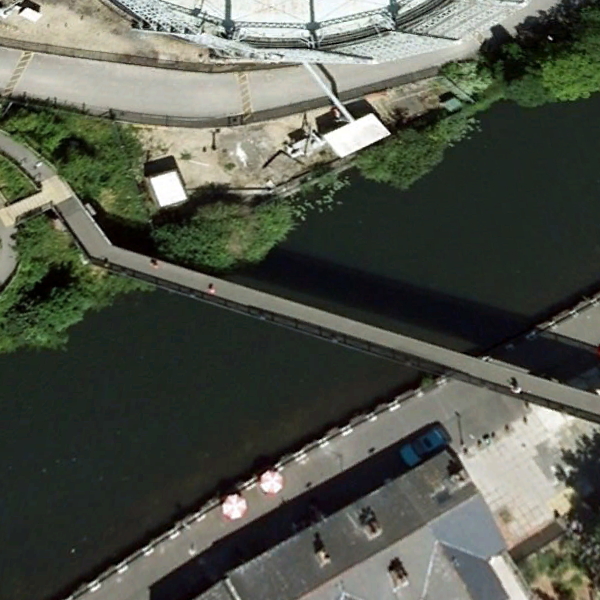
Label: Bridge